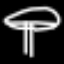
Label: mushroom